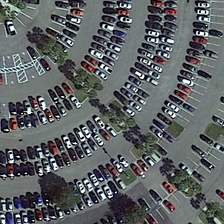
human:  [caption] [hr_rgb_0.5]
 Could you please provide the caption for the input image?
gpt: many cars are in a parking lot with several green trees .

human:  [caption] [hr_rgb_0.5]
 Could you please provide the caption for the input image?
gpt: many cars are in a parking lot with several green trees .

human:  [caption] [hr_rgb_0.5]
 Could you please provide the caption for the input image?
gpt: many cars are in a parking lot with several green trees .

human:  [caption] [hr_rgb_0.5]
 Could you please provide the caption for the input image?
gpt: many cars are in a parking lot with several green trees .

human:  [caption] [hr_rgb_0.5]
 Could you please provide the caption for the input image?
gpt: many cars are in a parking lot with several green trees .